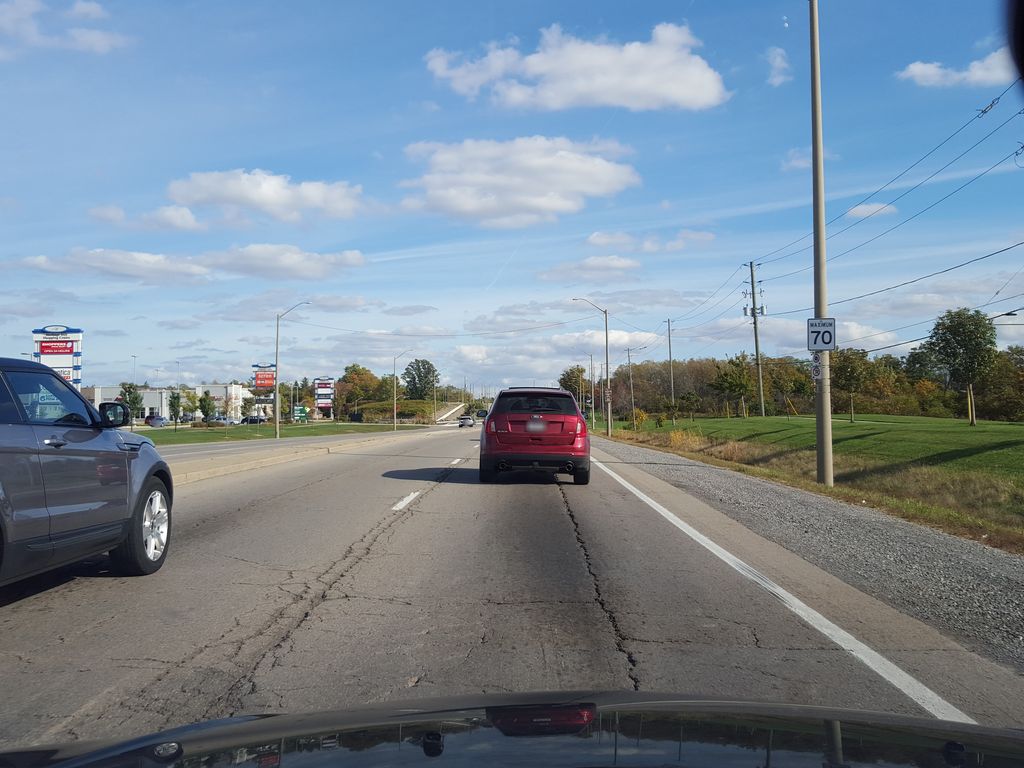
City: hamilton